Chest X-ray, PA view. Patient: 28 years old, sex M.
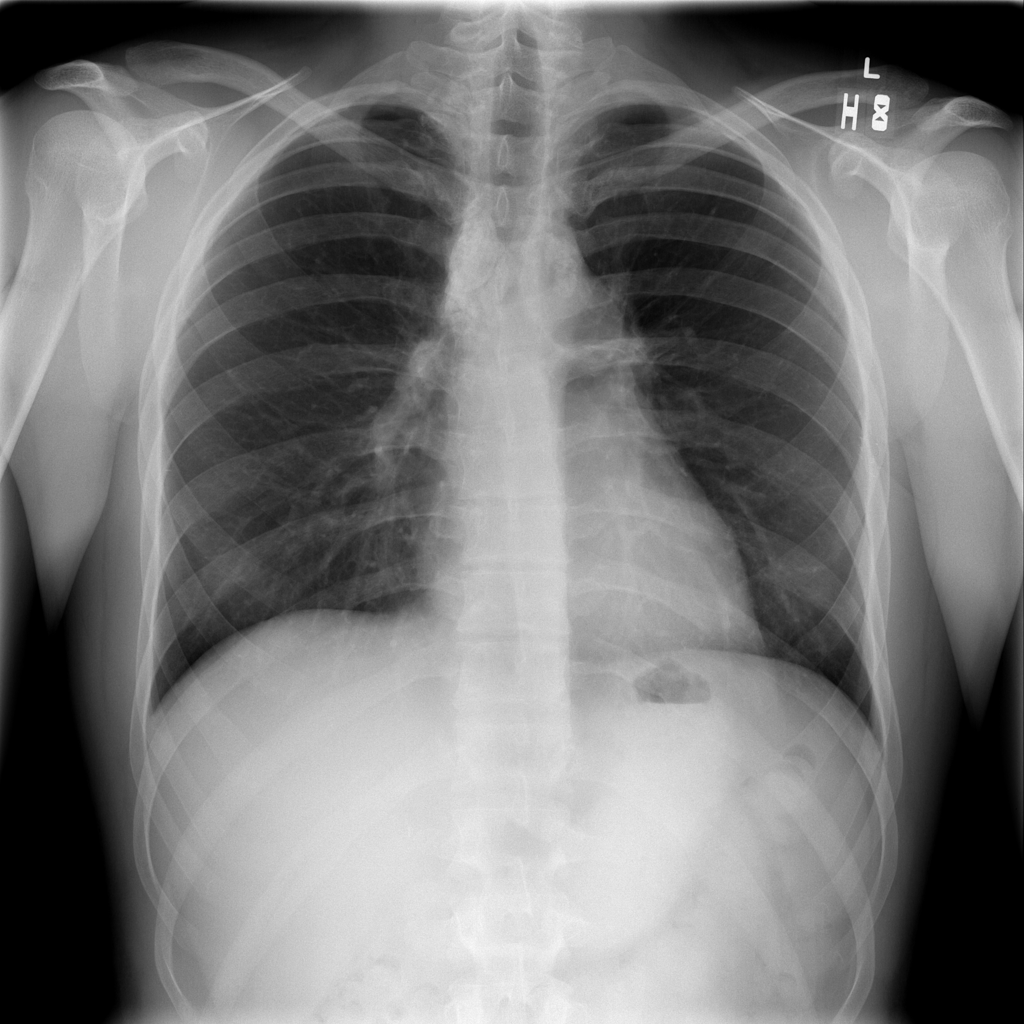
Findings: Fibrosis, Mass, Nodule